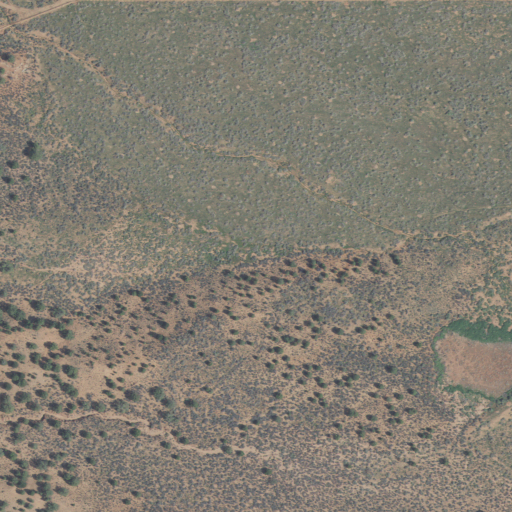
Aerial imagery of valley in Utah named Bunting Canyon containing only shrub